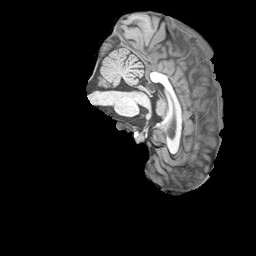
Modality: T1w
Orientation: sagittal
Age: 22
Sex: female
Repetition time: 2.3 s
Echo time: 0.0226 s